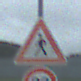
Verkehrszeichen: FussgaengerRechts
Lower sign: Geschwindigkeit20
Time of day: Midday
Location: Outdoor (Suburban)
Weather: Overcast
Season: NotSpecified
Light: Natural